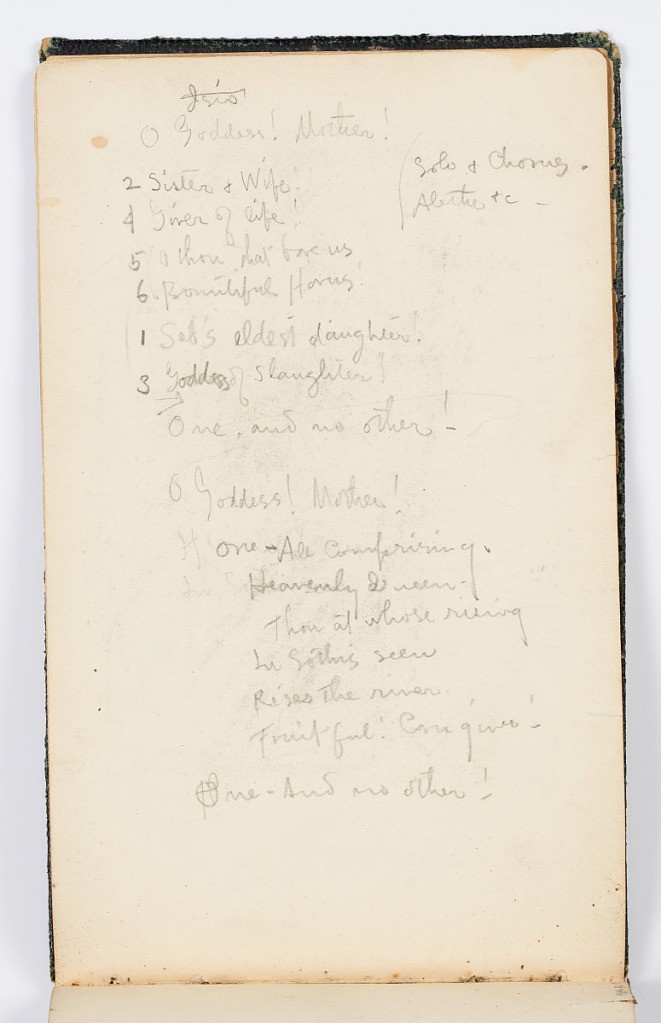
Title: Sketchbook Page: O Goddess! Mother!
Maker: Kenyon Cox, American, 1856–1919
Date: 1883
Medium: Graphite on paper
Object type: Sketchbook folio
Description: Recto: Notes about solo and chorus, and verse about Isis beginning: O Goddess! Mother!
Verso: Notes about Act II, with opening chorus of people with lamps. Verse beginning: To the temple of Isis haste away.